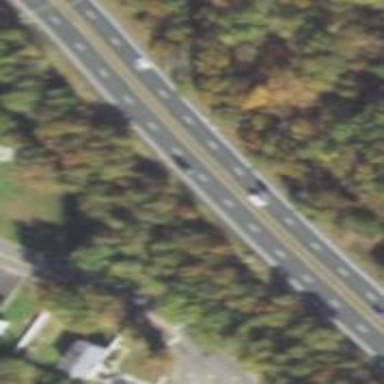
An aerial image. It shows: Asphalt trunk highway.